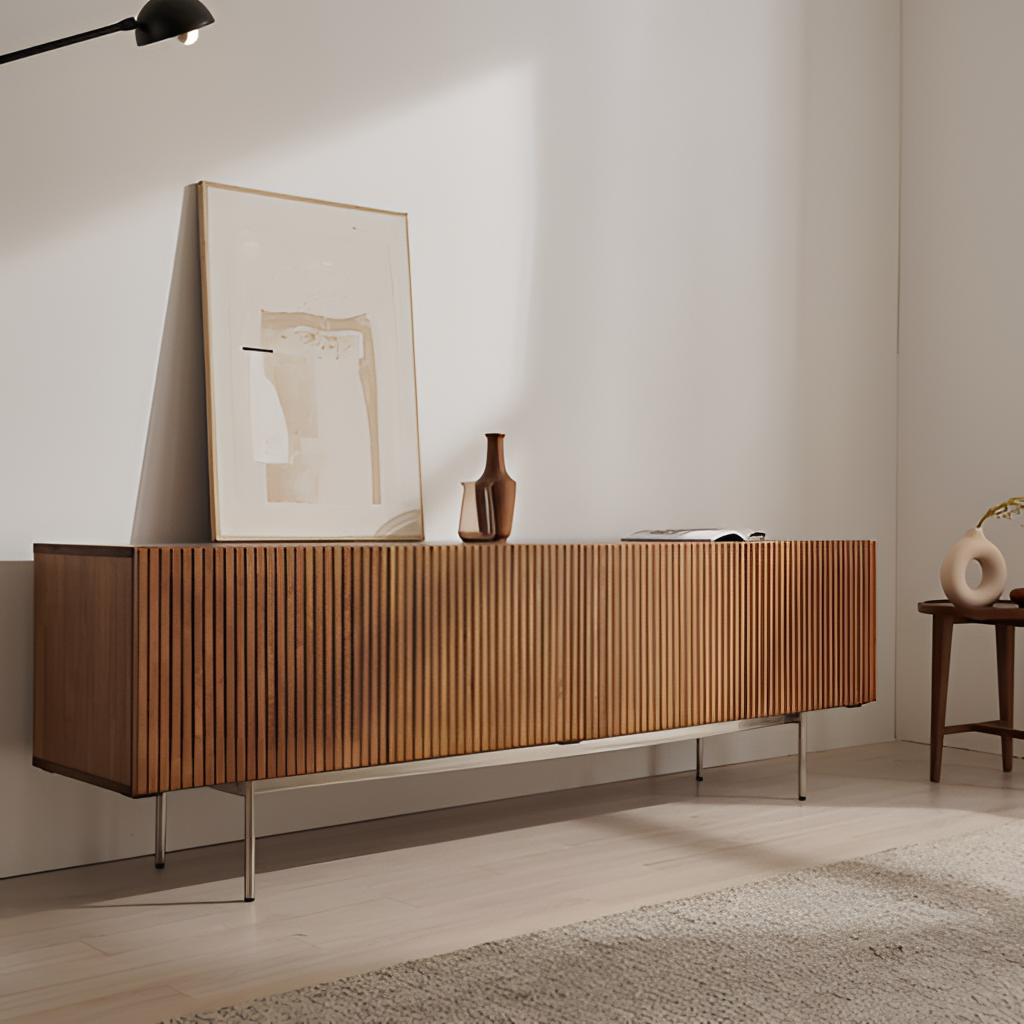
living room, wood sideboard, wood flooring, with plank pattern, contemporary, white paint wallpaper, with solid pattern